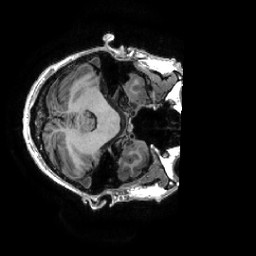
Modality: T1w
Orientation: axial
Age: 31
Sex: male
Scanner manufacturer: ge
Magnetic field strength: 3 T
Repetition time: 0.0073 s
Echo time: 0.003 s